Question: (: This is a follow-up to a <URL>
I'm working on complete redesign of a site that allows users to check out multiple machines for multiple users.
Here's what I have so far.
A front page that outputs two cfqueries.
One query is the active machines (ie, already checked out) It's a basic cfoutput query and displays the info based on the values of the query. I use a cfif statement to filter only the active machines (value = 1 if active in SQL)
It also outputs stuff like MAC, IP OS etc.
The other query is the inactive machines that a user can check out. It is also filtered based on whether it is active, this time by cfif query.active eq 0. This query has a few form fields so that the user can check the check boxes of devices to check in, enter in the require fields (userID and comments, basically) and submit it.
There is a dropdown menu at the bottom of this page that allows you to select the action, and the form passes in an action number (form.choose_action) that tells the cfc what it should do. IE if the action number is 4, that tells the cfc to send the person to the edit page and passes the deviceID along with it.
So basically I'm passing in the DeviceID in every situation, and the UserID only if the machine is active.
When the user clicks submit, it goes straight to a page which calls a cfc that does most of the heavy lifting.
All in all, this is an extremely poor solution, as it only really works well when one machine is being checked in or out at a time.
Here's a picture to better explain what's going on.

Here's what I would like:
Multiple devices can be selected and be checked in/checked out, hopefully using checkboxes in some way.
If checking a machine out for a user, UserIDs have to be somehow attached to the respective devices in the entry form (the inactive output query) and should be entered along with the deviceID in a single insert, if possible.
I want to be able to check in multiple devices, but also stop people from checking out machines that are active (as they are already checked out). Same goes for inactive machines, I would like to stop a user from checking in a machine that has yet to be checked out. As of now I'm just using number (ie if field is greater than 0 )
Some notes: Only one user is going to be using this at a time, so I don't have to worry about session stuff or having lots of people trying to check in the same device.
At the moment I currently push variables to a page which then passes the form data into a CFC, this might not be the best way to do it.
Really the big problem I'm having is from a design standpoint, my logic is very convoluted and inefficient. At the moment the only thing I could think of is passing the device values in through an array. But not sure if I could do this in a checkbox.
Thank you for your time.
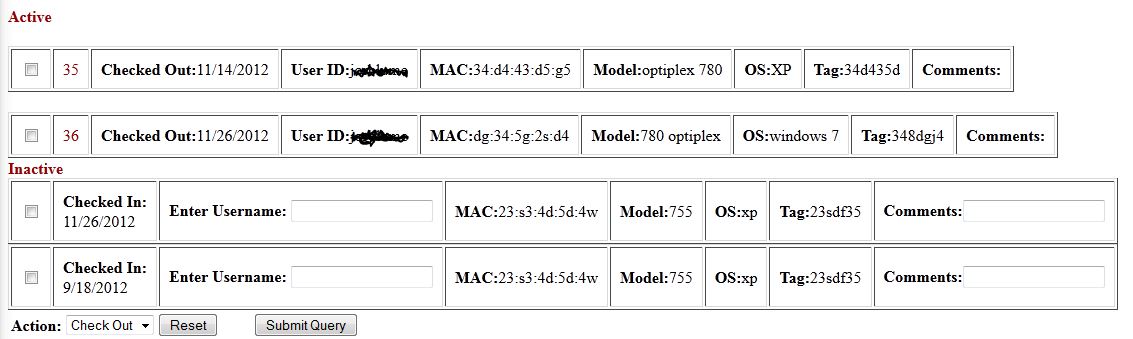
Answer: Since the devices may be assigned to users, you need a naming convention that will allow you to associate each deviceID with its related fields ie userID, comments, etcetera. One option is to add the "deviceID" as a suffix to each set of fields:
'''
<cfoutput query="yourQuery">
Device ID <input type="checkbox" name="deviceID" value="#deviceID#">
UserID:<input type="text" name="userID_#deviceID#" ...>
Comment:<input type="text" name="comment_#deviceID#" ...>
</cfoutput>
'''
Say your query contained three device id's ie '35,48,52' the resulting field names would look like this. Notice each of fields shares the same device id.
'''
<input type="checkbox" name="deviceID" value="35">
<input type="text" name="userID_35" ...>
<input type="text" name="comment_35" ...>
<input type="checkbox" name="deviceID" value="48">
<input type="text" name="userID_48" ...>
<input type="text" name="comment_48" ...>
<input type="checkbox" name="deviceID" value="52">
<input type="text" name="userID_52" ...>
<input type="text" name="comment_52" ...>
'''
Then when the form is submitted, 'form.deviceID' will contain a comma delimited list of the checked devices. You can loop through that list and use the current ID to grab the associated userID and comment values. Once you have those values, use the 'action' type to run an INSERT, UPDATE or whatever you need to do.
'''
<cfparam value="form.deviceID" default="">
<!--- for each device id .. --->
<cfloop list="#form.deviceID#" index="currDeviceID">
<!--- grab the associated user and comment --->
<cfset userID = FORM["userID_"& currDeviceID]>
<cfset comment = FORM["comment_"& currDeviceID]>
... validate ...
<cfquery ...>
run your query
</cfquery>
</cfloop>
'''